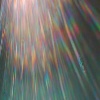
Label: sunburn